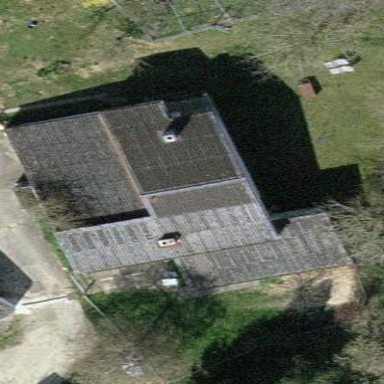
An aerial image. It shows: Gabled roof house.